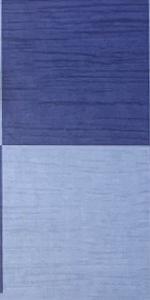
Label: Empty